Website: home-depot
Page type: account-dashboard
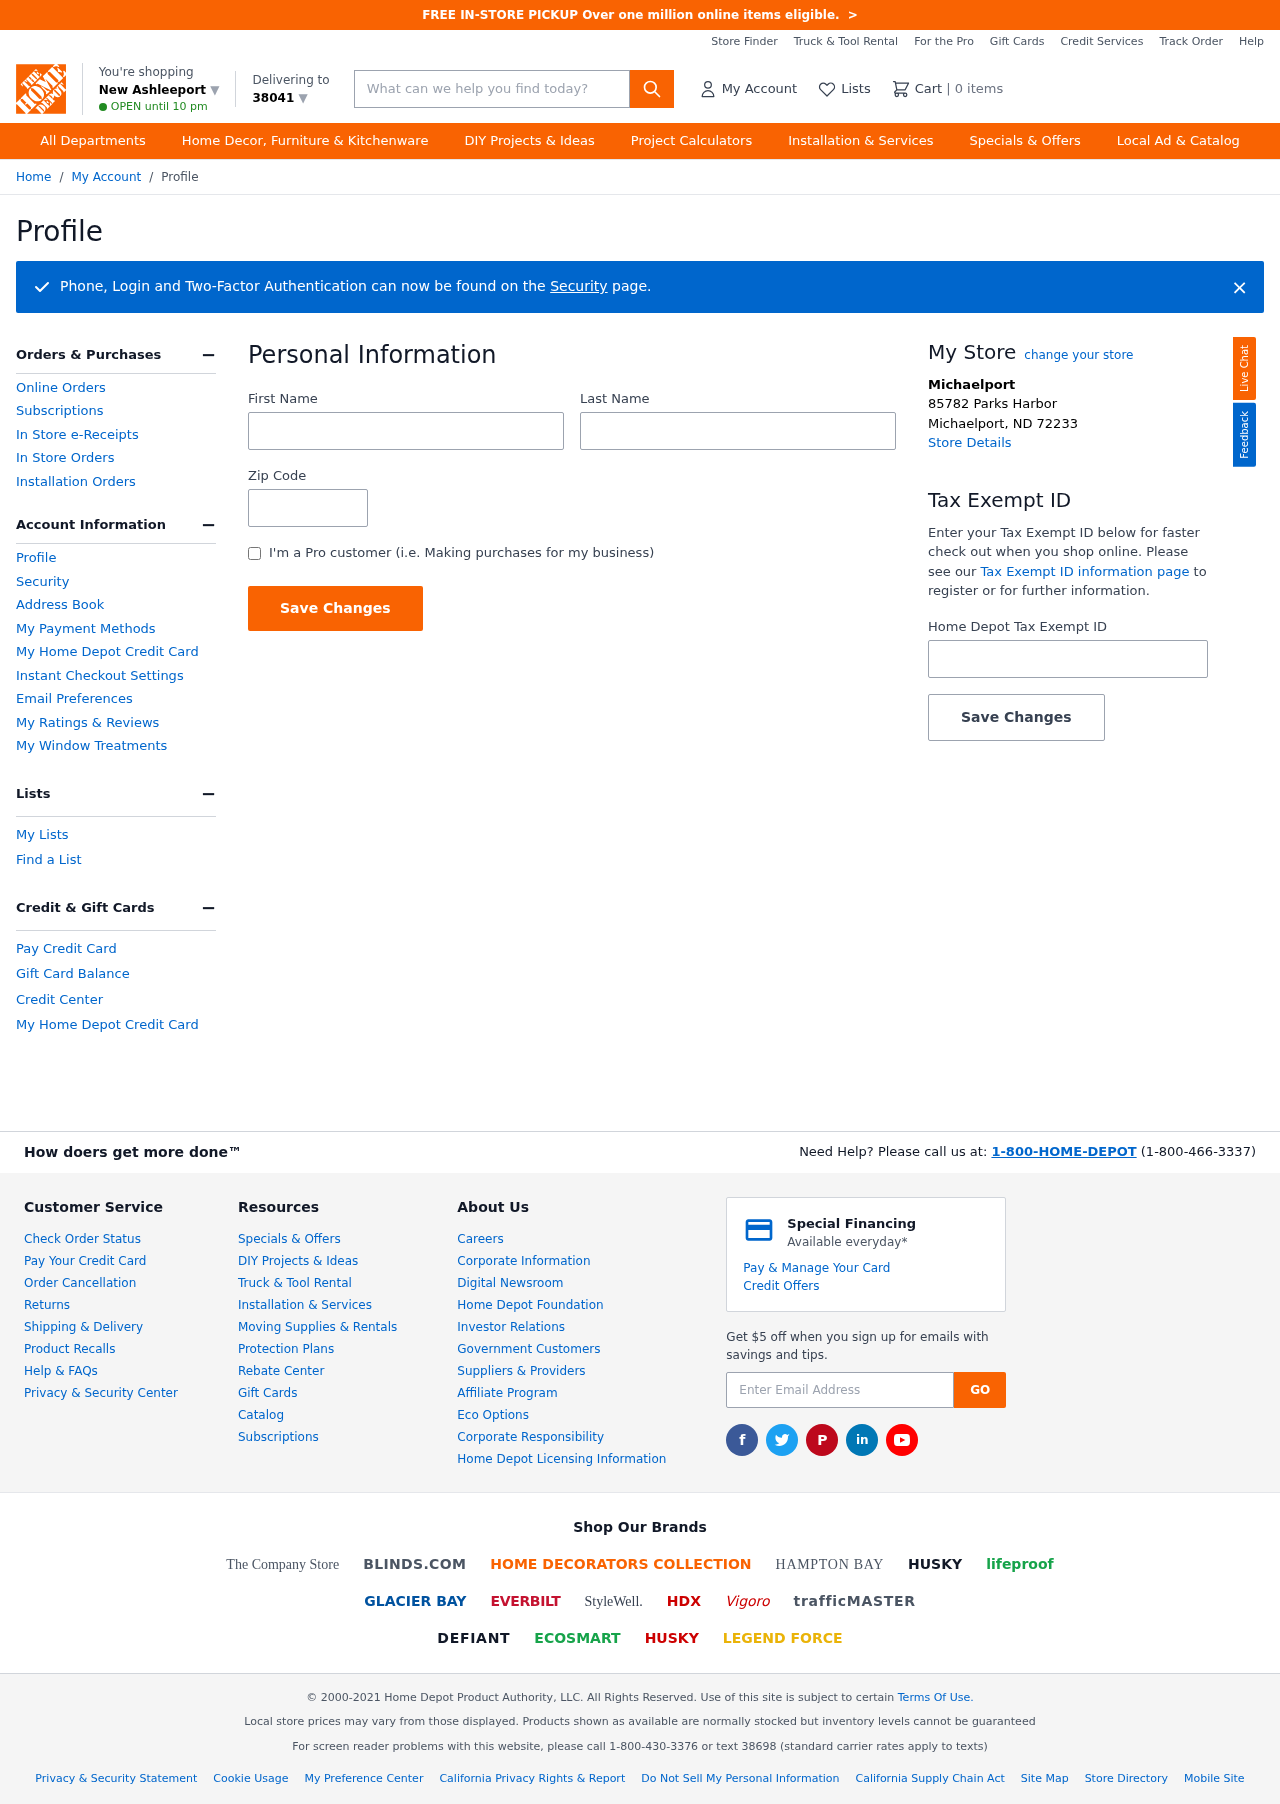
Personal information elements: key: PII_CITY
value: New Ashleeport ▼
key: PII_FIRSTNAME
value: Kendra
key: PII_LASTNAME
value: Martin
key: PII_LOCATION1_CITY
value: Michaelport
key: PII_LOCATION1_CITY_STATE_ZIP
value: Michaelport, ND 72233
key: PII_LOCATION1_STREET
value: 85782 Parks Harbor
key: PII_POSTCODE
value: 38041 ▼
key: PII_POSTCODE
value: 38041
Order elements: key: ORDER_NUM_ITEMS
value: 0
Search elements: key: HEADER_SEARCH
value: What can we help you find today?